Interaction volume radius: 5 \u00c5
Interaction volume height: 15 \u00c5
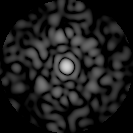
Disorder parameter: 0.7996